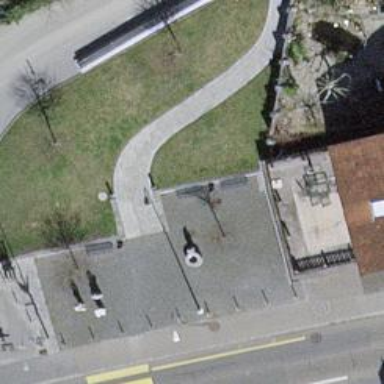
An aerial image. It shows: Path made of paving stones.